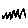
Label: zigzag